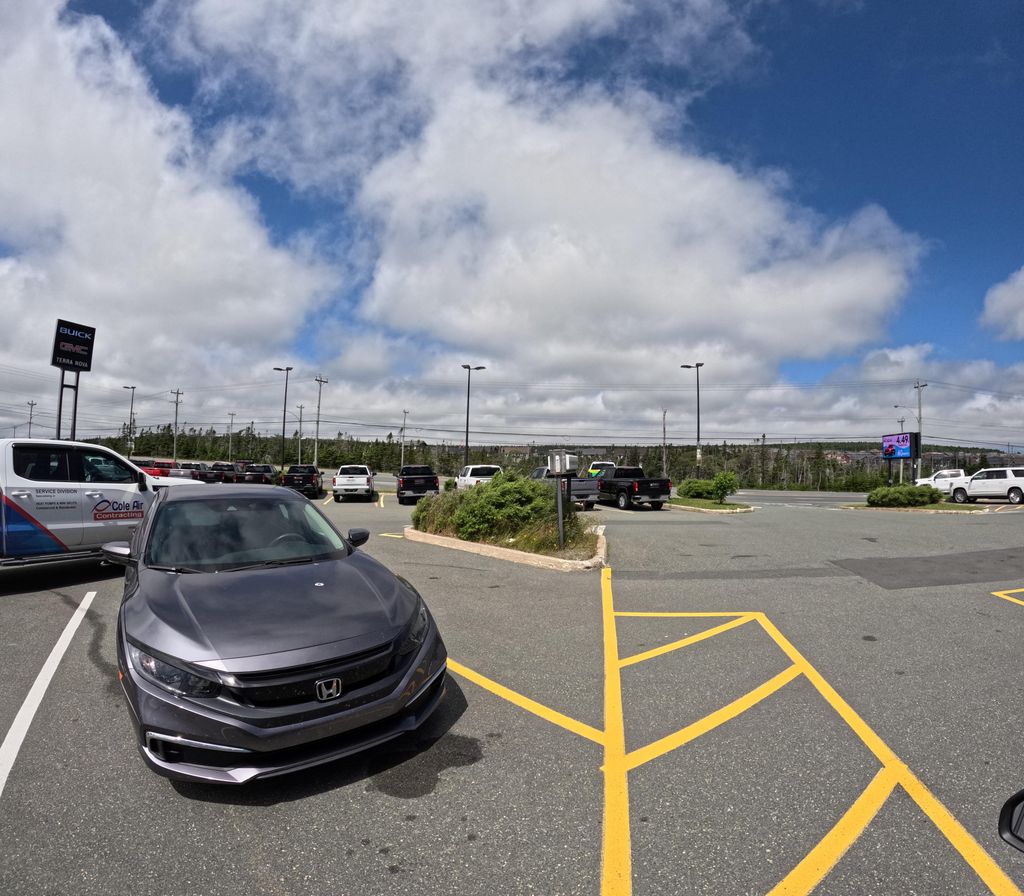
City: st_johns